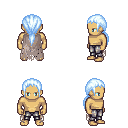
a pixel art fantasy rpg character, male body template, human, tanned skin, gray tattered cape, metal pants, white cyan ponytail hairstyle, four views (front, back, left, right), 2x2 character sprite sheet, small pixel art, hard edges, no anti-aliasing